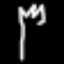
Label: fork